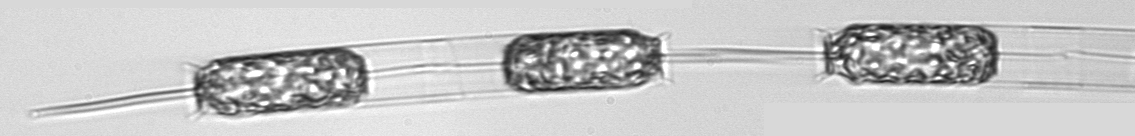
Label: Ditylum_brightwellii